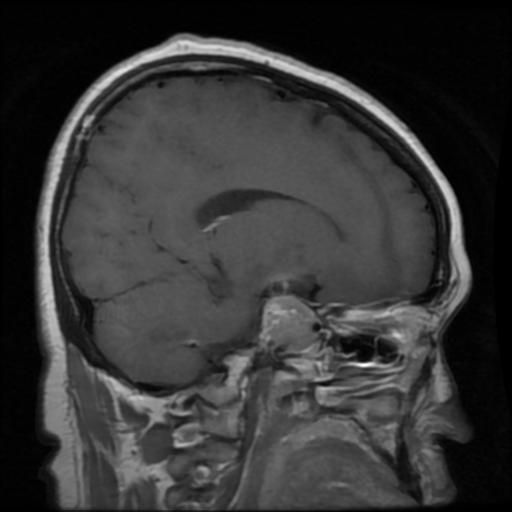
Label: pituitary